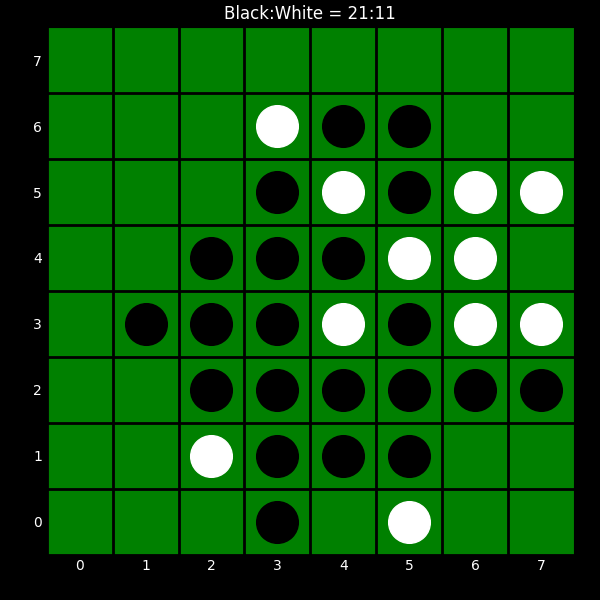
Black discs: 21
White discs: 11